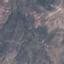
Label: HerbaceousVegetation